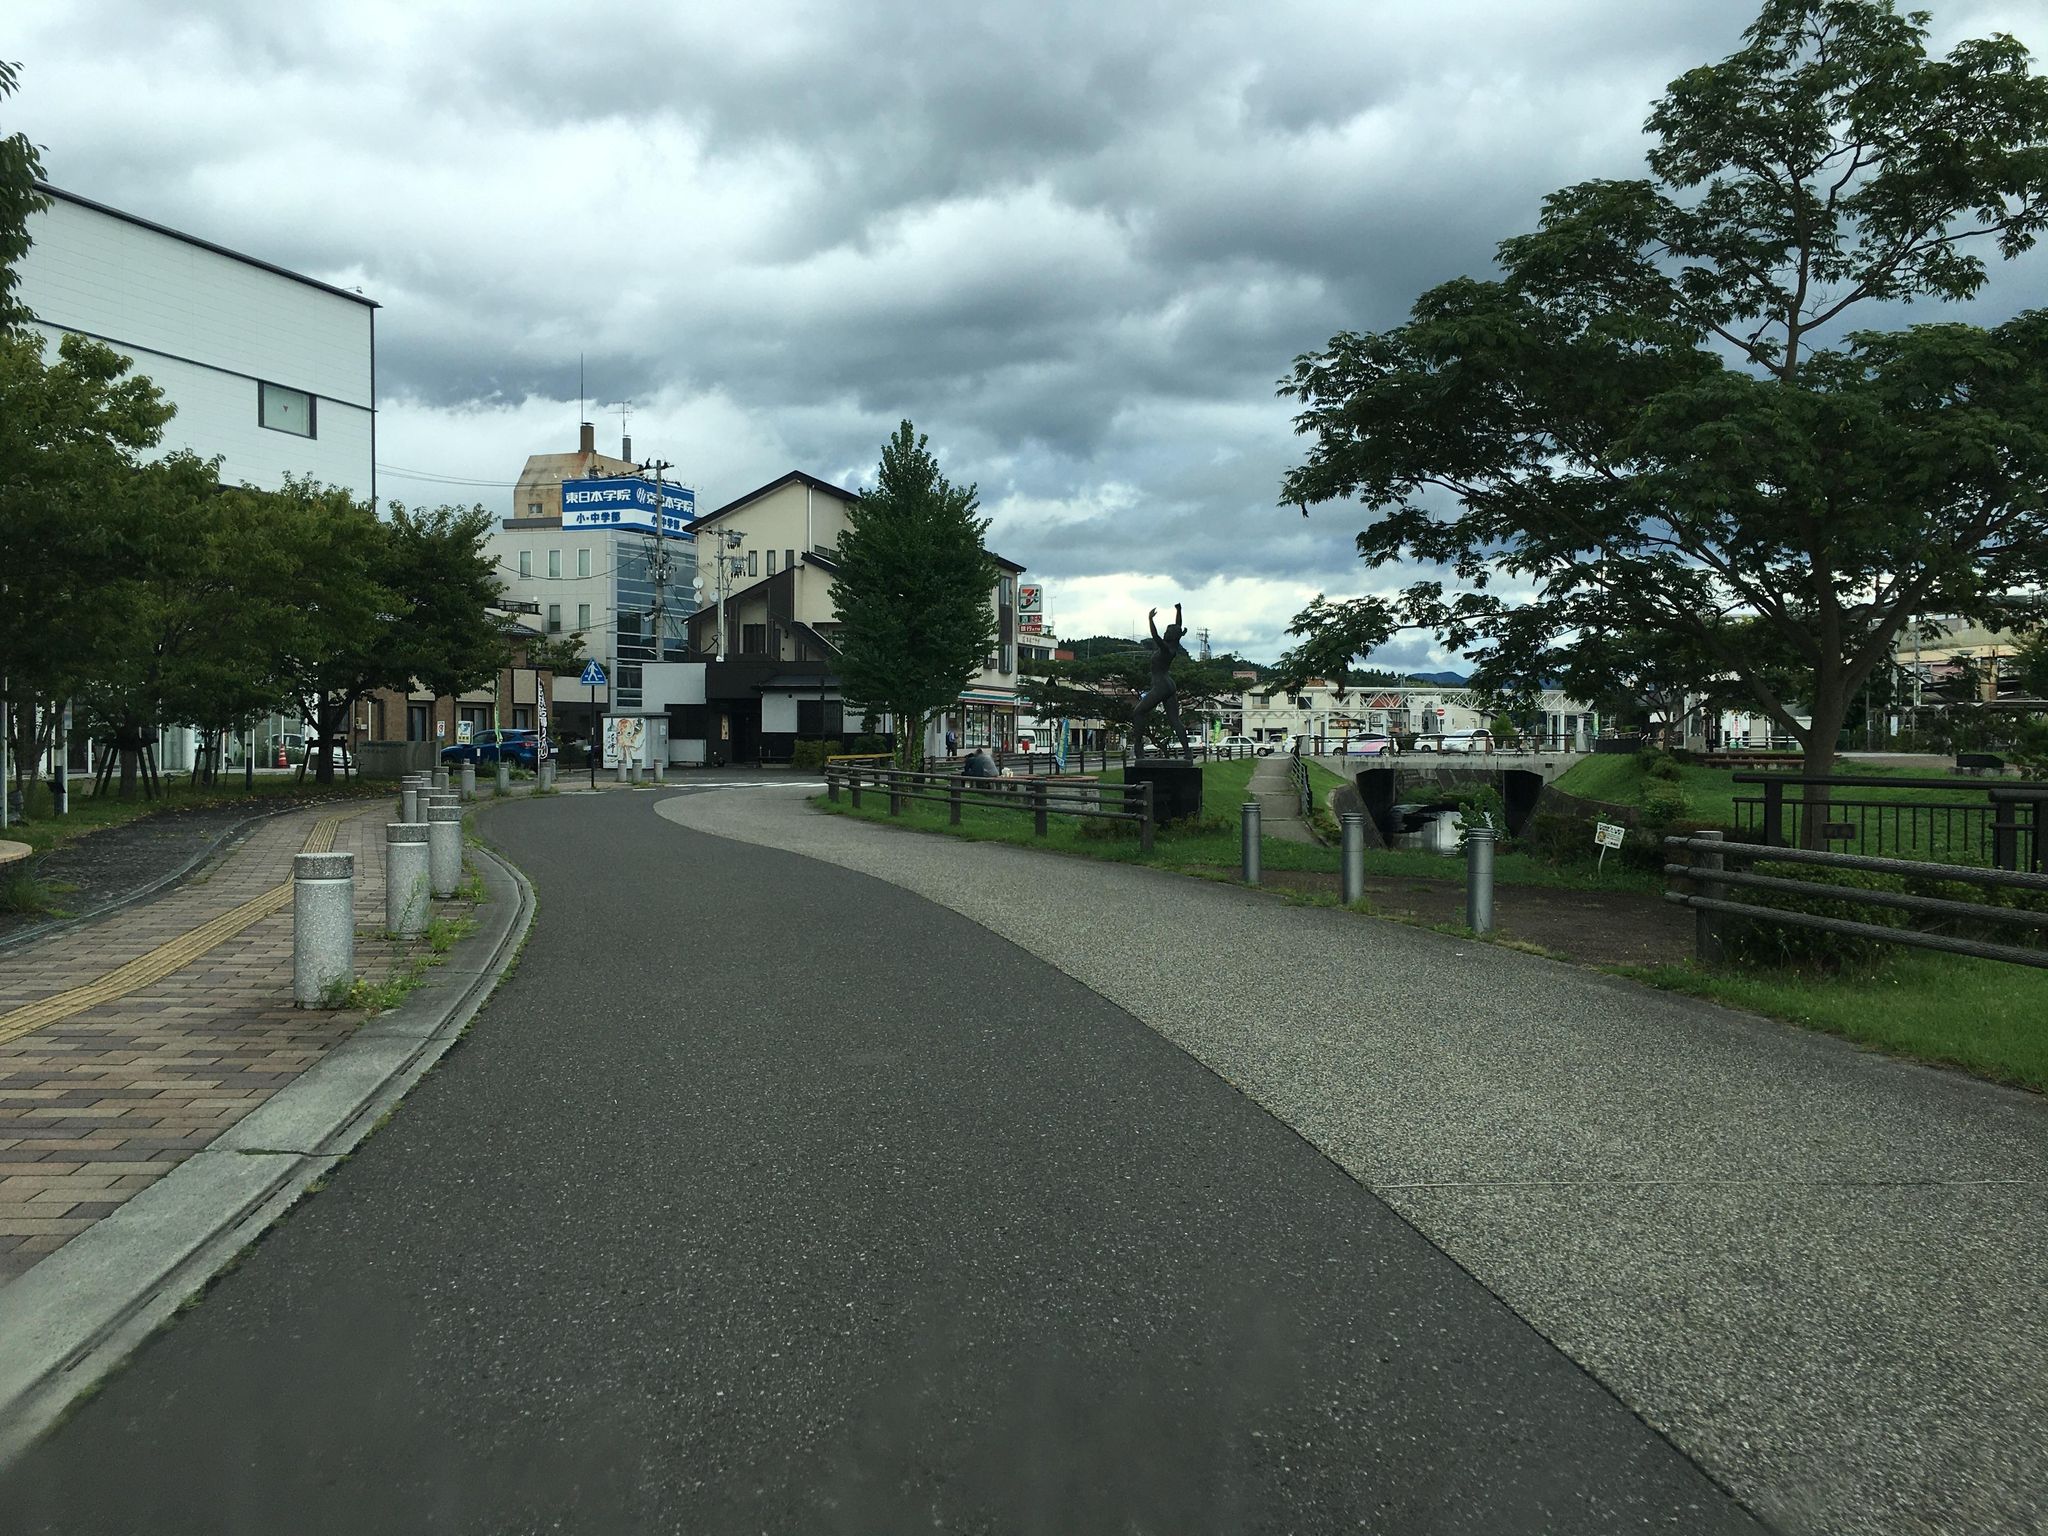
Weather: cloudy
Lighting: day
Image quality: good
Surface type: cycling surface
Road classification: unclassified
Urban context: suburban or peri-urban
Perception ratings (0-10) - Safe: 5.89, Lively: 6.68, Beautiful: 6.43, Boring: 3.35, Depressing: 5.81, Wealthy: 3.43